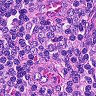
Metastatic tissue present: no